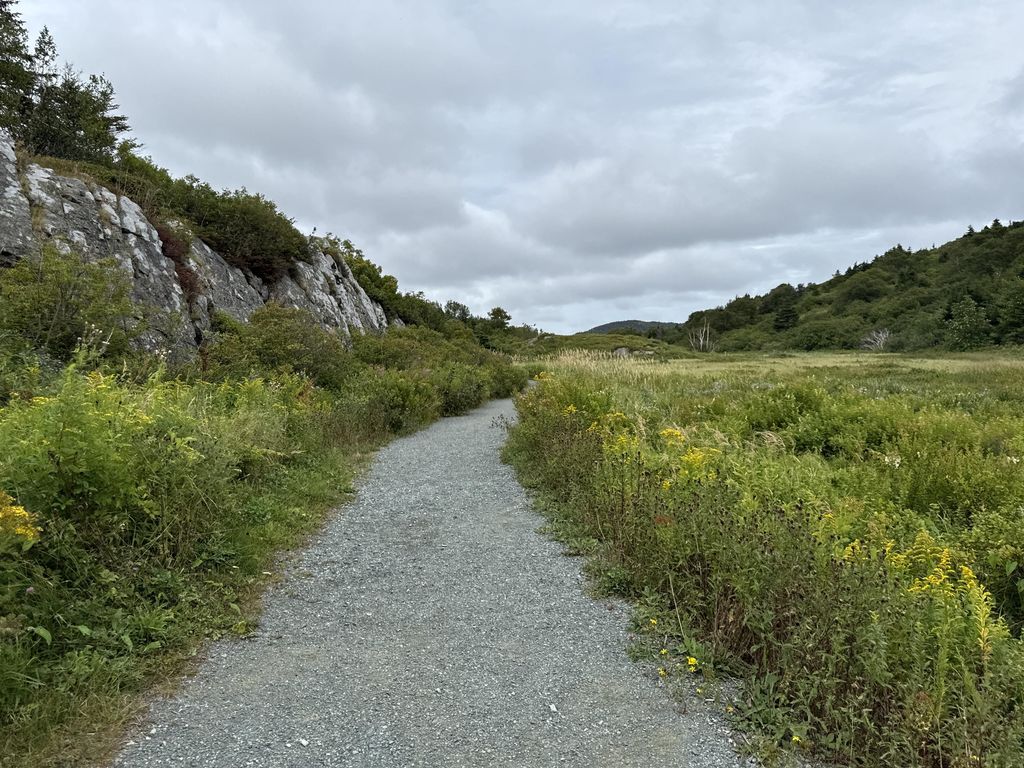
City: st_johns